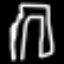
Label: pants